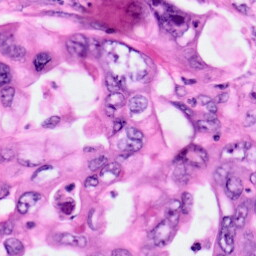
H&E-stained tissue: Pancreatic